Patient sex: M
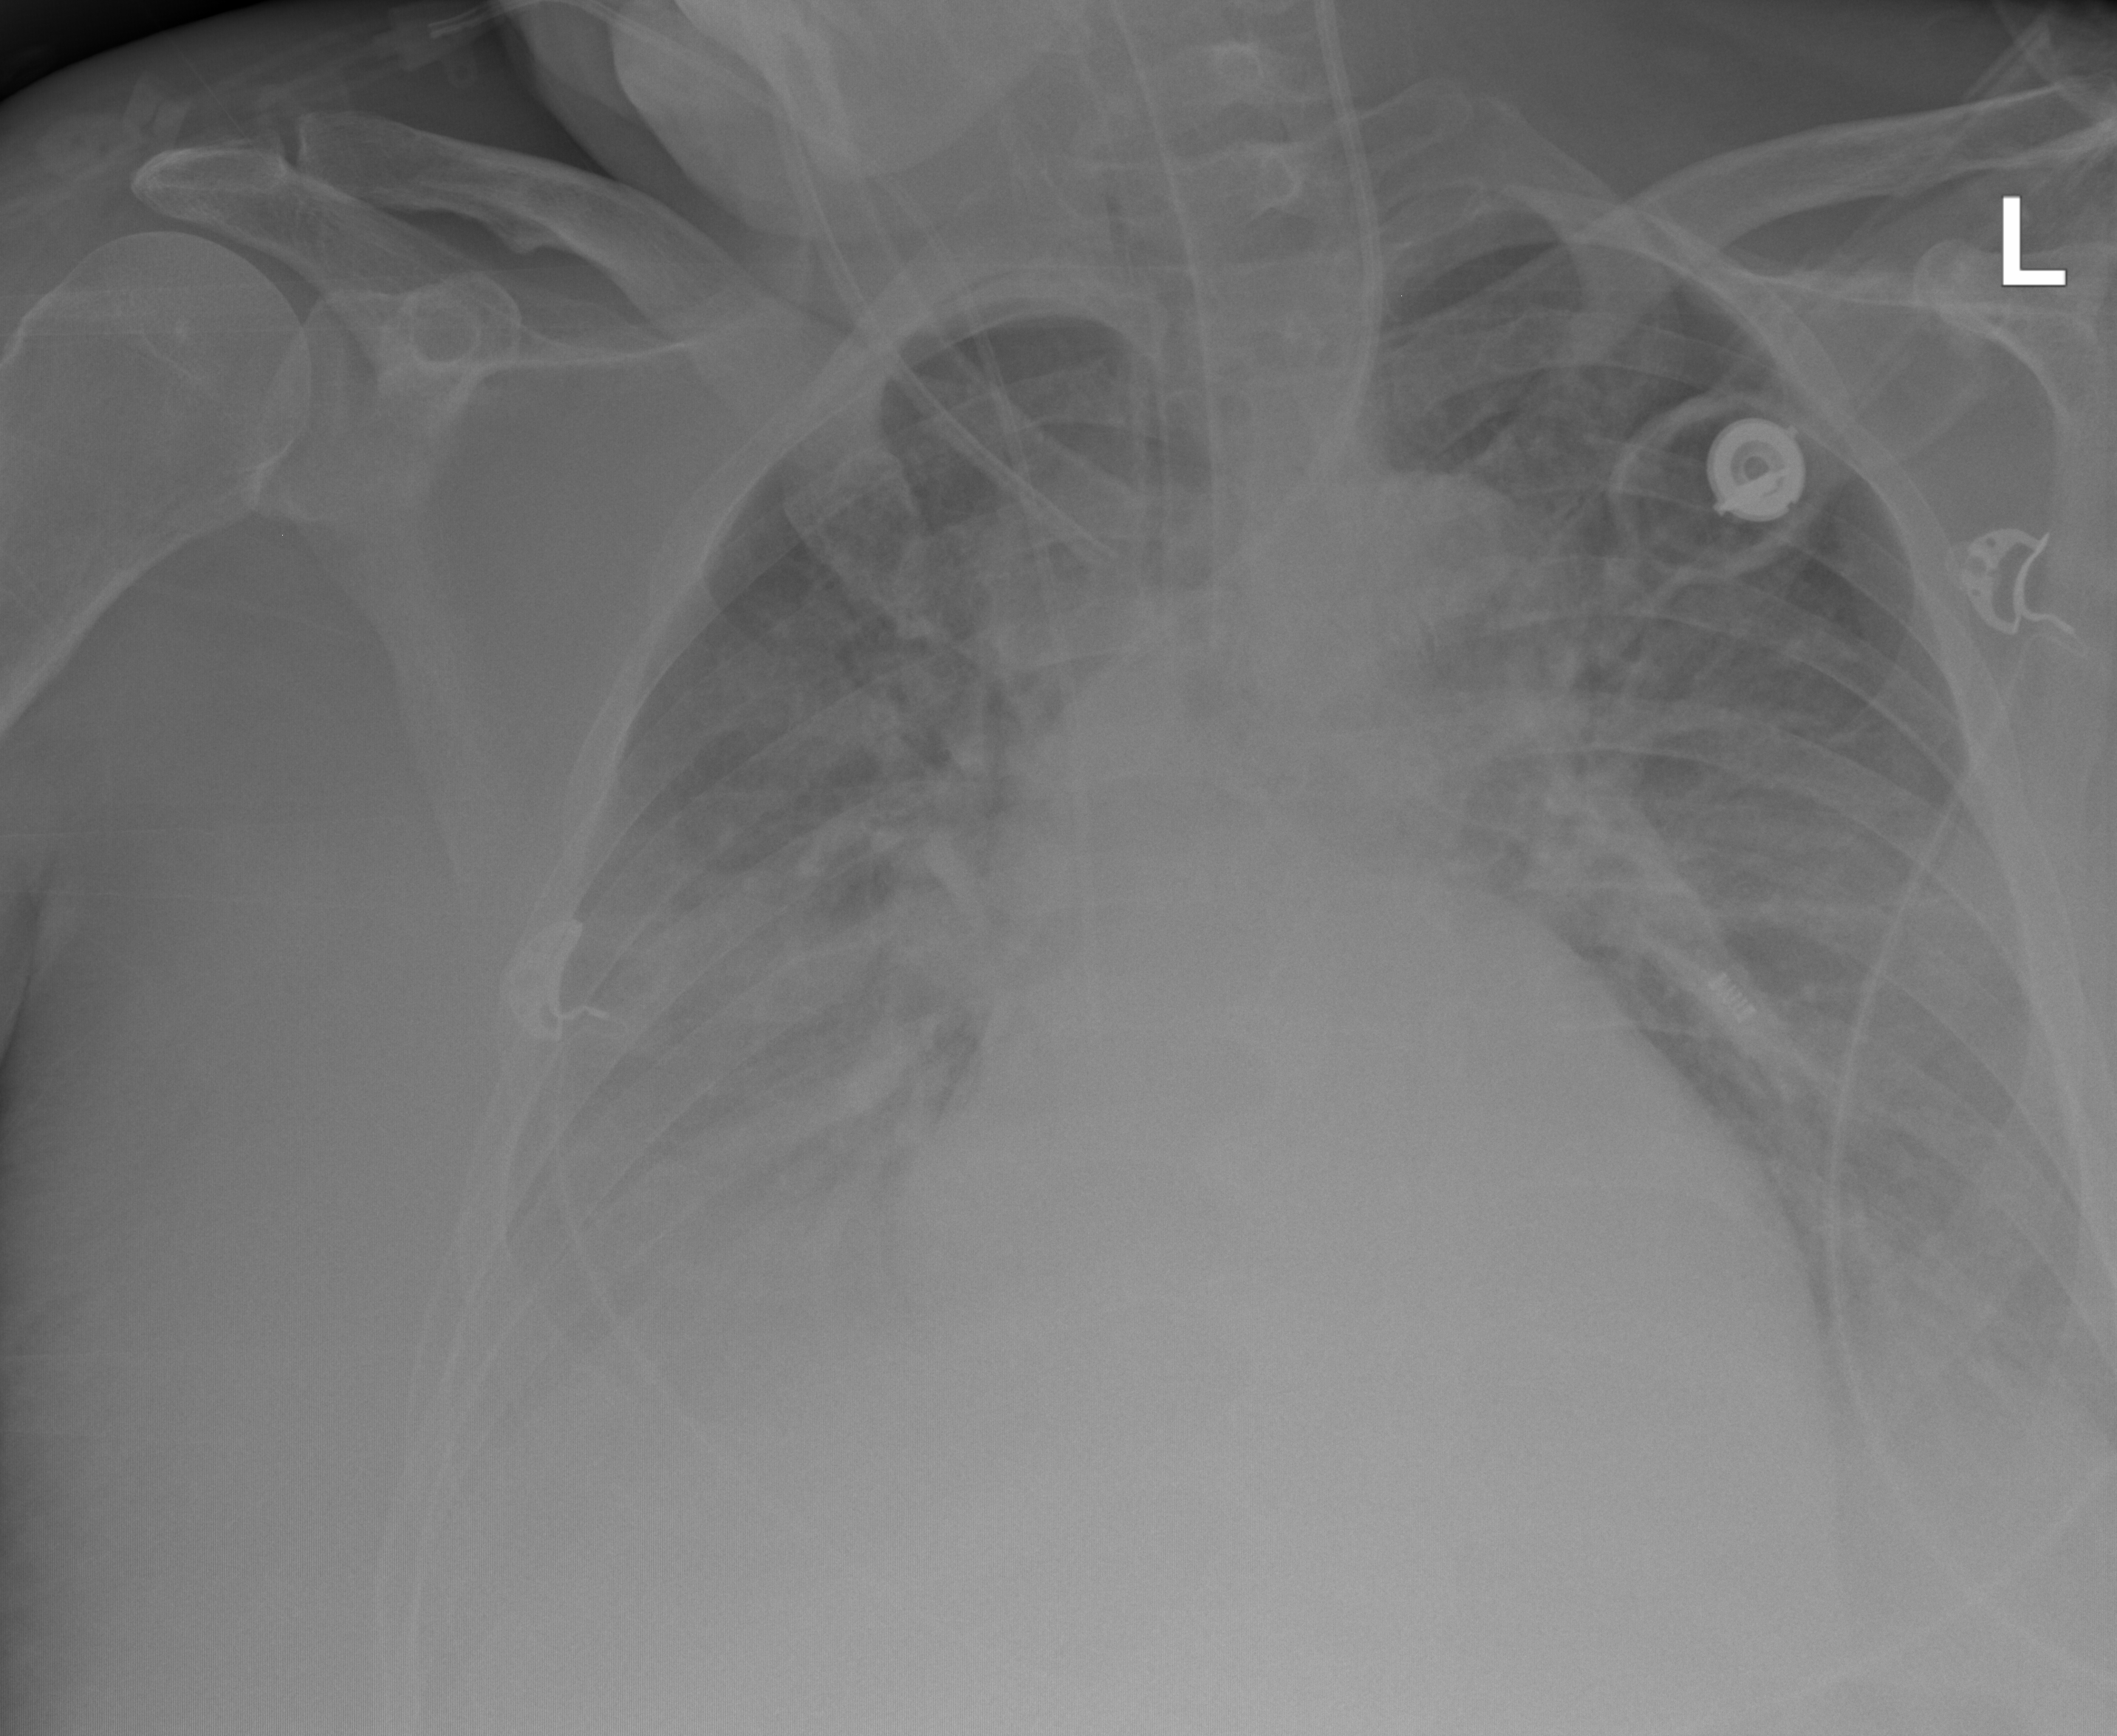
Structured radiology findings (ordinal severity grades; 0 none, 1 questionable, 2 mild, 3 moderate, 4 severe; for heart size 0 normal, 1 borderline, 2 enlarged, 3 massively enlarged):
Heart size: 2
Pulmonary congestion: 2
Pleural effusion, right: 3
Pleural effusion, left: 3
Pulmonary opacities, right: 2
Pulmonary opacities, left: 2
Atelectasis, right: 3
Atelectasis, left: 3